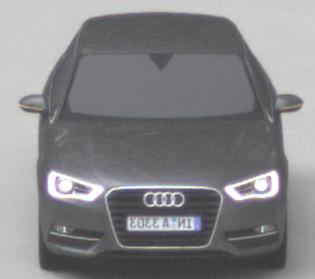
Make: Audi
Model: A3 1.2 TFSI
Detailed model: A3 (8V)
Model produced from: 2013/02
Model produced until: 2014/05
Doors: 3
Color: gray
Road condition: dry road
Daytime: morning or afternoon
Contrast: low contrast